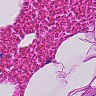
Metastatic tissue present: no